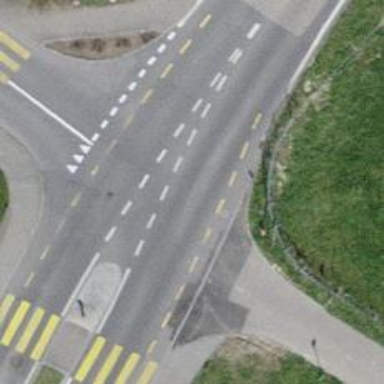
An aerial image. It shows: Tertiary road with cycle lane. There are separate sidewalks on both sides of the road.